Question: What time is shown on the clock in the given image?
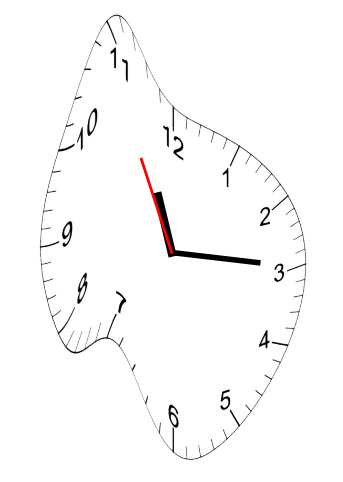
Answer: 11:14:55